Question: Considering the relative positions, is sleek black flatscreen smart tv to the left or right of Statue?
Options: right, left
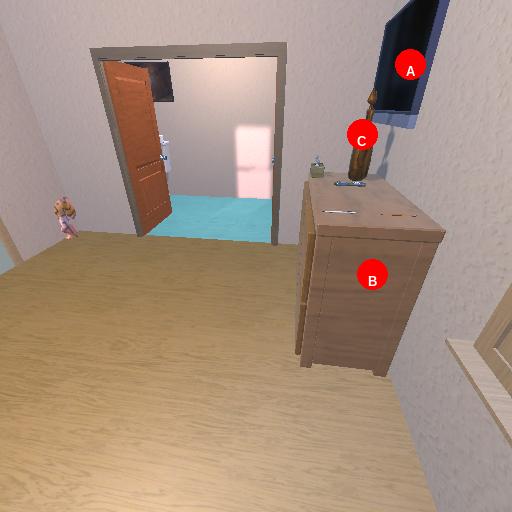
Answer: right